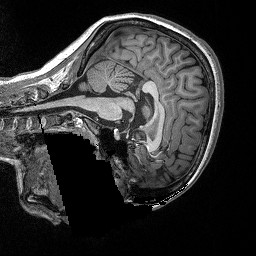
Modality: T1w
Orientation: sagittal
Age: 19
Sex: female
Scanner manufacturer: siemens
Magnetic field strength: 3 T
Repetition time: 2.3 s
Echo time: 0.00298 s